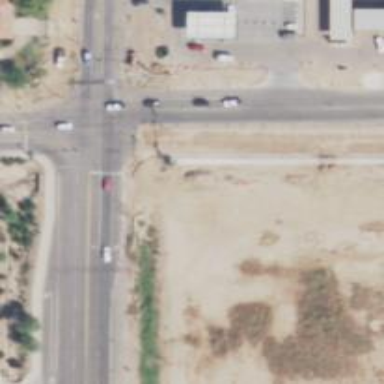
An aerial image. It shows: Solid stop line on the road marking.